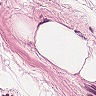
Metastatic tissue present: no